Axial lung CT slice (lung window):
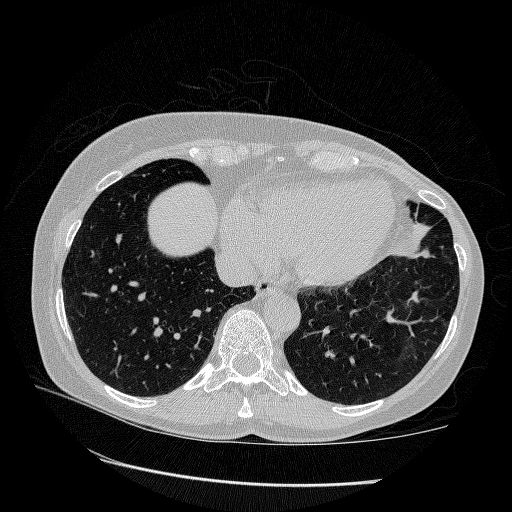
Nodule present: no